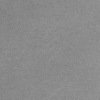
Label: dusty